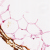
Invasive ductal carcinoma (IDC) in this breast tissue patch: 0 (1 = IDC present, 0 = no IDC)